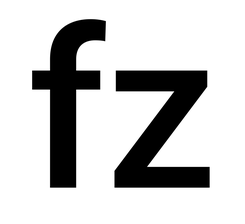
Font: Roboto_Medium